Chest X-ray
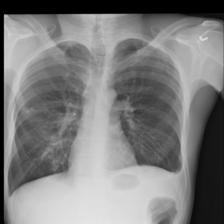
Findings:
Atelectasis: negative
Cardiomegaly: negative
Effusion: positive
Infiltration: negative
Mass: negative
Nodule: negative
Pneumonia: negative
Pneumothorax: negative
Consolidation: negative
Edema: negative
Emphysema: negative
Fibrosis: negative
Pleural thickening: negative
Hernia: negative